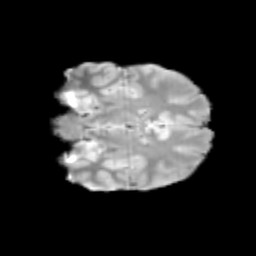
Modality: T2w
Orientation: coronal
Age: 13
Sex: male
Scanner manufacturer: siemens
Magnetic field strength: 3 T
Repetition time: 3.8 s
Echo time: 0.07 s